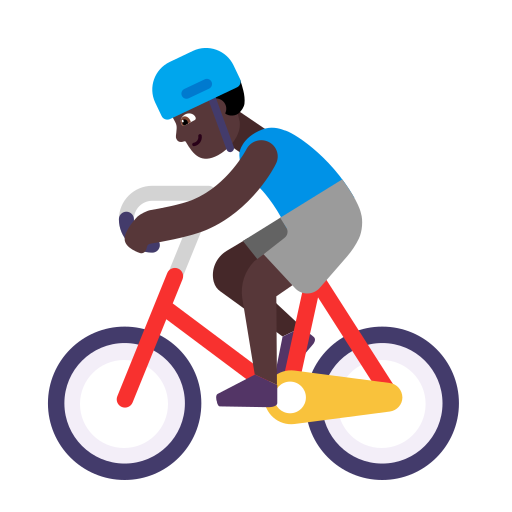
man biking flat dark